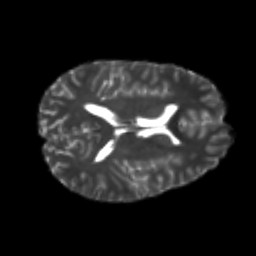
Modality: T2w
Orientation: axial
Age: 18
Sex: male
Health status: healthy
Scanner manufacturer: philips
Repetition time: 7.477 s
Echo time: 0.08753 s